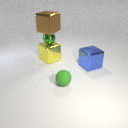
large yellow metal cube below small green metal sphere